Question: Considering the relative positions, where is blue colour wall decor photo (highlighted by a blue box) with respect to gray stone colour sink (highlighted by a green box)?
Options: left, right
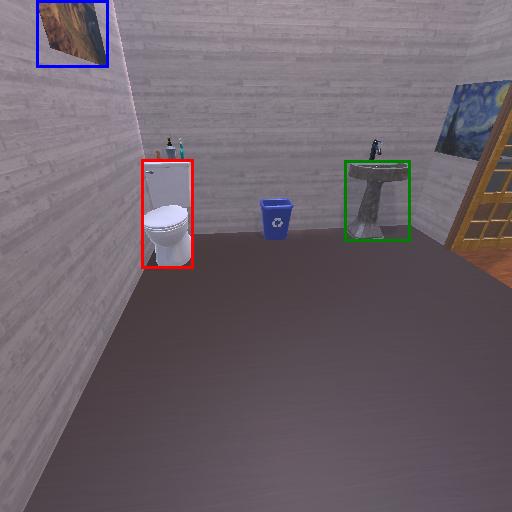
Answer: left